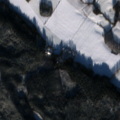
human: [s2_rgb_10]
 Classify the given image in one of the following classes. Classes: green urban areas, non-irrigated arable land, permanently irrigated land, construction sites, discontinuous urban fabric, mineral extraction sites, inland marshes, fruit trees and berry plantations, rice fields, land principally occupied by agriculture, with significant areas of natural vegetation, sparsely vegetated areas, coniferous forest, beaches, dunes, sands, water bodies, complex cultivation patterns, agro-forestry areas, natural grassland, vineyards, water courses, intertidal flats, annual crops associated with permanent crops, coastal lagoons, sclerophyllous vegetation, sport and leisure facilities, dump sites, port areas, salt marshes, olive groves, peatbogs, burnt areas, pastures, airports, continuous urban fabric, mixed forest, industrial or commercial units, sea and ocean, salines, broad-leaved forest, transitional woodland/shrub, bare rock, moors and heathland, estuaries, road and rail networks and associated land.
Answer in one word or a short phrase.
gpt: non-irrigated arable land, coniferous forest, transitional woodland/shrub, water bodies